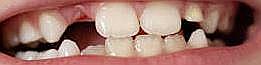
Condition: hypodontia